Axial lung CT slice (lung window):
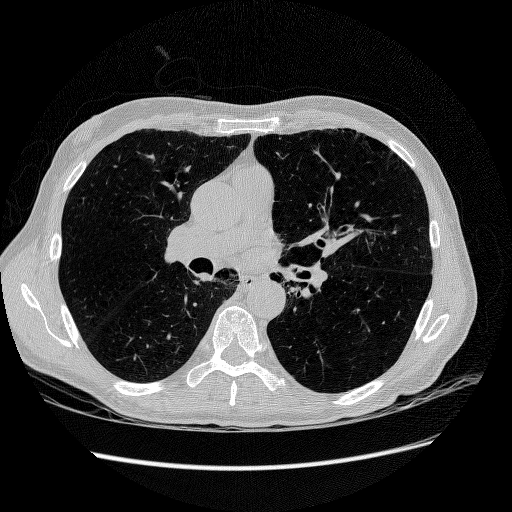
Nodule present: no